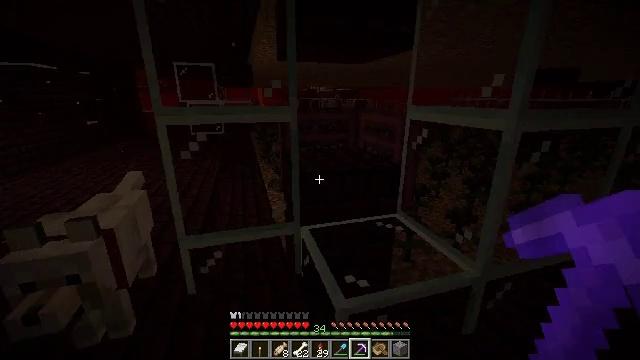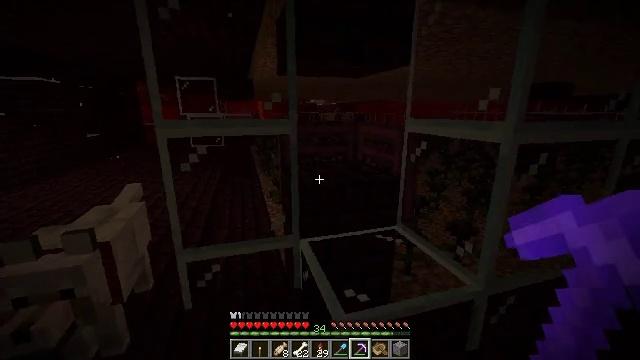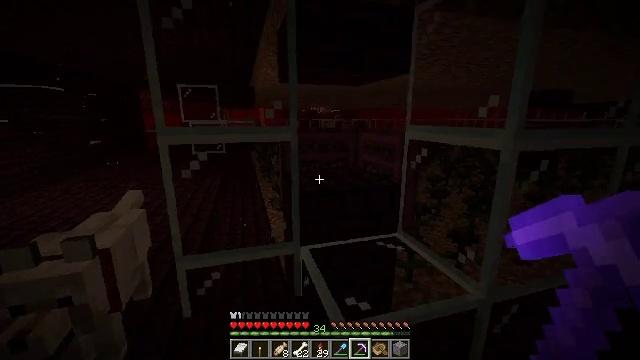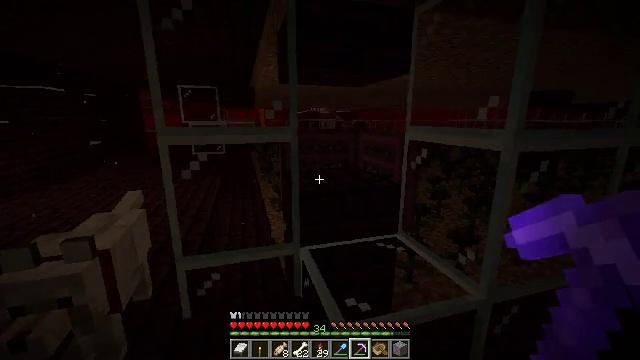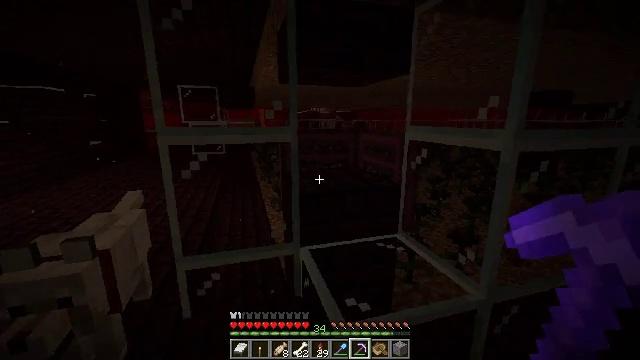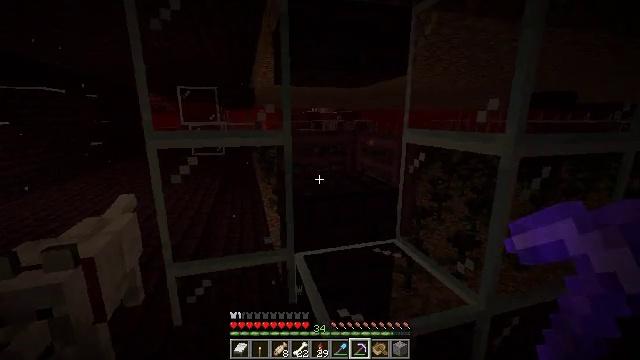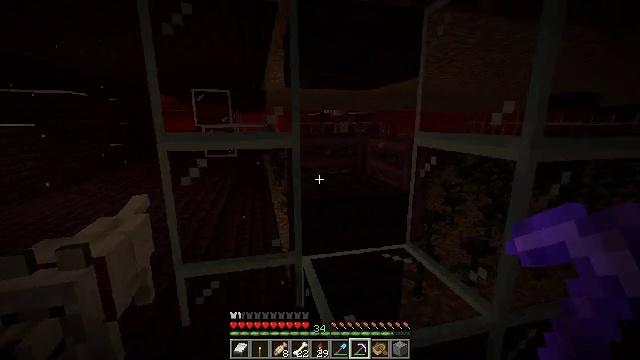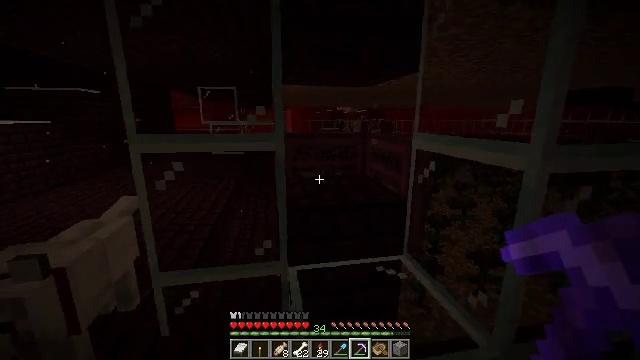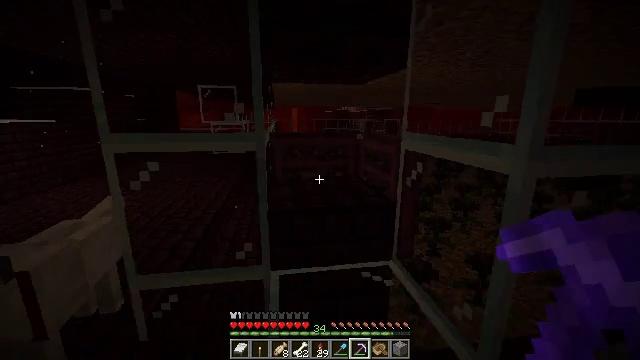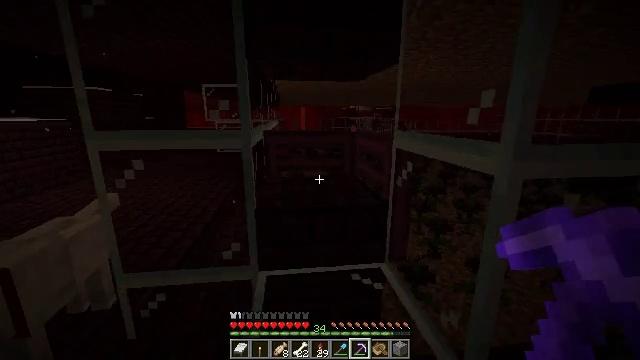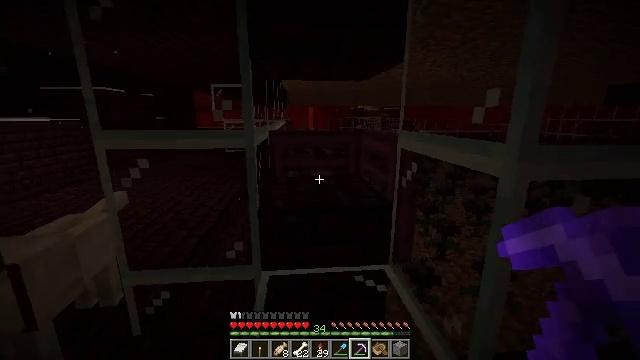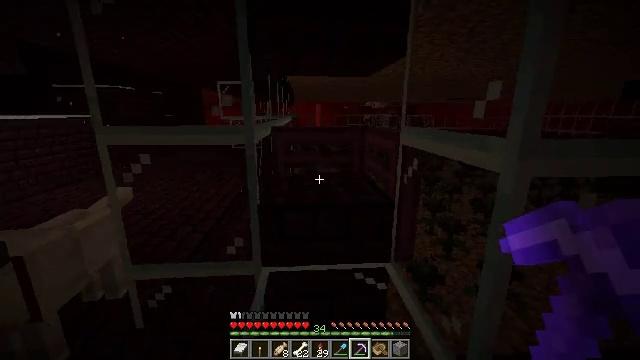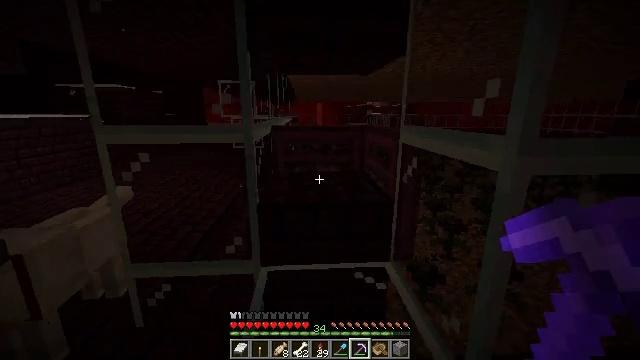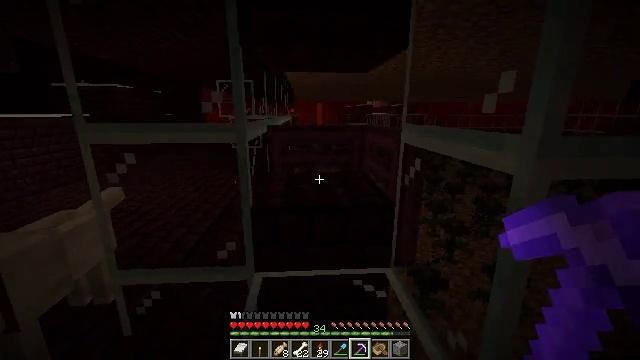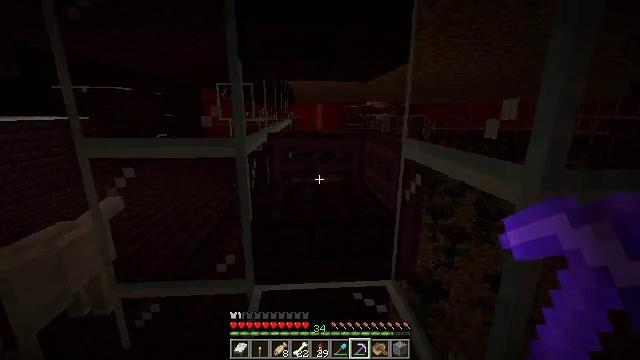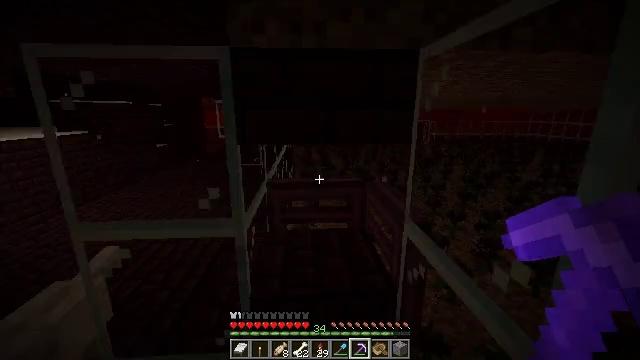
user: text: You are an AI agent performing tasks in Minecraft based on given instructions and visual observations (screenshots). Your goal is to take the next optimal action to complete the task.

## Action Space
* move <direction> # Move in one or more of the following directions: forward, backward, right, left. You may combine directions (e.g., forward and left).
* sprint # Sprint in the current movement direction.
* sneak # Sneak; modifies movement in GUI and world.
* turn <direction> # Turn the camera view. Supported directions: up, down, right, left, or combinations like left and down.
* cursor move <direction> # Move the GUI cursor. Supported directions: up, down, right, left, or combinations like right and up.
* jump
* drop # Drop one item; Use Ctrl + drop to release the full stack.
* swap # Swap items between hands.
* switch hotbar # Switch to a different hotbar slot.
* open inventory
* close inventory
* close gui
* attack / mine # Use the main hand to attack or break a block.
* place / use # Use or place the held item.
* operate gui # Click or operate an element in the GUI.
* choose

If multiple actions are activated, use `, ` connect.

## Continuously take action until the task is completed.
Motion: motion action
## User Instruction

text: Remove the nether brick slab from its place.
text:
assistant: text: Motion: turn up
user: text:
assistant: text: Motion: turn up
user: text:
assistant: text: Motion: no_op
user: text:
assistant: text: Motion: no_op
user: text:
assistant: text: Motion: move forward and move right
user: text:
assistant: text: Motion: move forward and move right, turn left
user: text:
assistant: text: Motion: move forward and move right, turn left
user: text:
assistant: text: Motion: move right, turn left
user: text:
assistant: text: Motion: turn left
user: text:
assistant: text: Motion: turn left
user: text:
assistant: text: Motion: turn left
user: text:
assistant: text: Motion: no_op
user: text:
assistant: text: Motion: move forward
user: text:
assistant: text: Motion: move forward, jump
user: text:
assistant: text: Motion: move forward, jump
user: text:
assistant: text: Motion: move forward, jump
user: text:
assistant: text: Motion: move forward, turn right, jump
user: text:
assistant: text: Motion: move forward, turn right
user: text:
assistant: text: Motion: no_op
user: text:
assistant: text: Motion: no_op
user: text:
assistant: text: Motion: no_op
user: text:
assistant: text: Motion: no_op
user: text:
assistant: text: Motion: no_op
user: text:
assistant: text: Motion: no_op
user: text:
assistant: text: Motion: no_op
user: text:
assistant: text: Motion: no_op
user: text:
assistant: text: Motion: sneak, turn down
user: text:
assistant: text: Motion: sneak
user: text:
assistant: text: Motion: sneak
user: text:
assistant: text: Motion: sneak